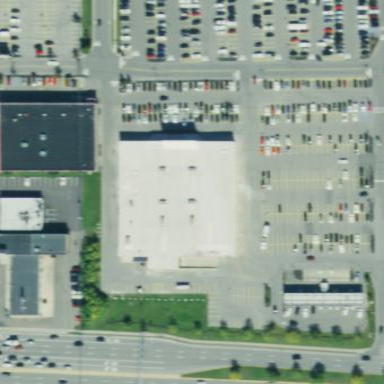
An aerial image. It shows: Department store building.